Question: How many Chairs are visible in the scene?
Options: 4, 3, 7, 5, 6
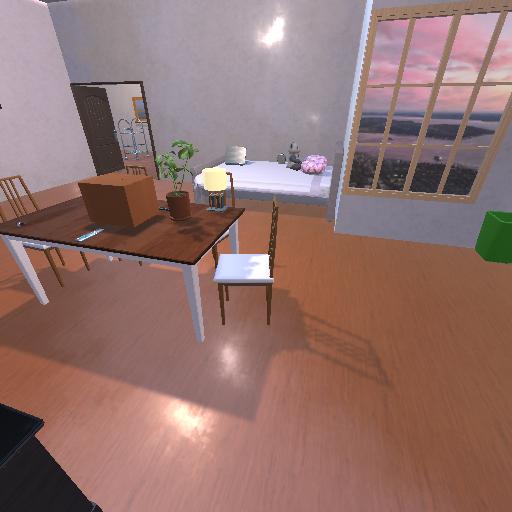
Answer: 4